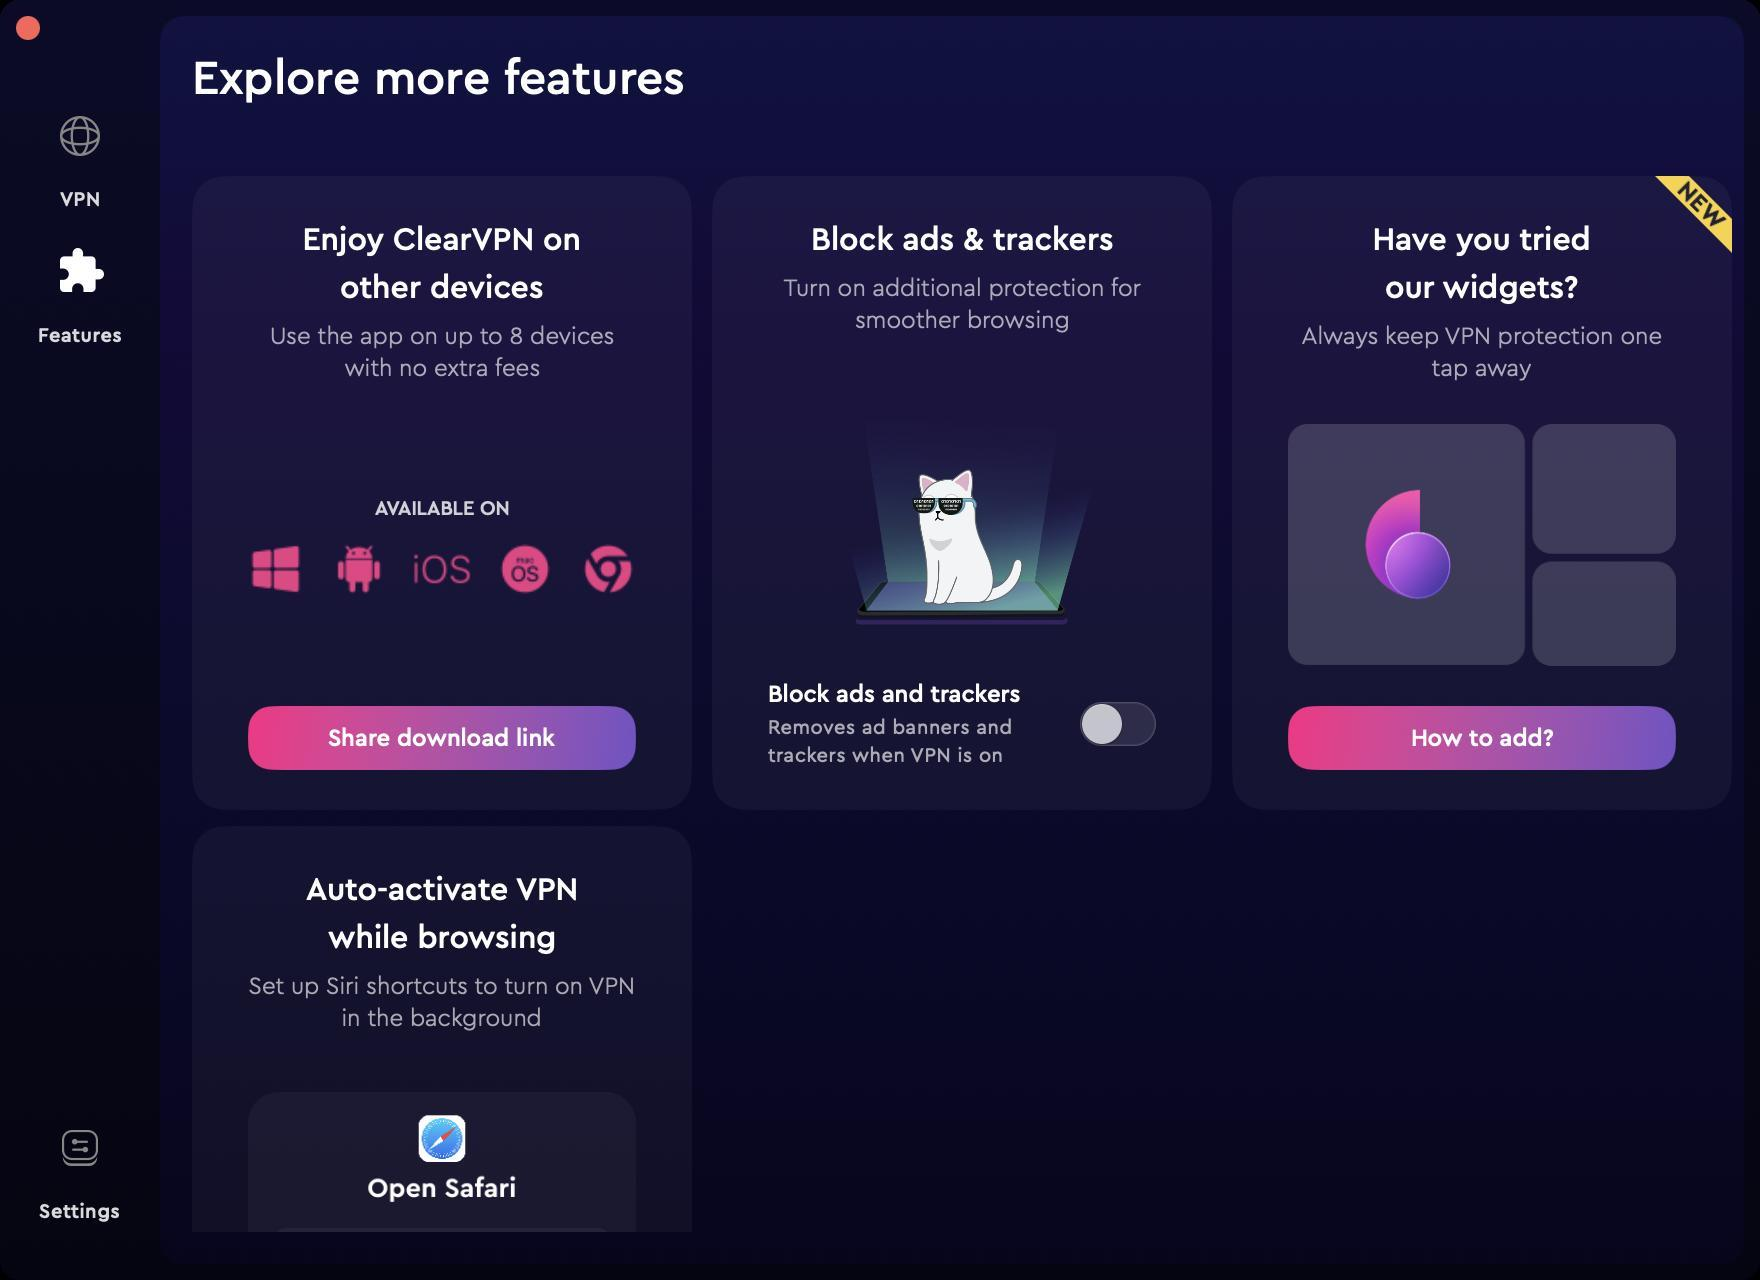
Accessibility tree:
{"name": "Untitled", "role": "AXWindow", "description": null, "role_description": "standard window", "value": null, "position": "340.00;123.00", "size": "880;640", "children": [{"name": null, "role": "AXGroup", "description": null, "role_description": "group", "value": null, "position": "0.00;0.00", "size": "880;640", "children": [{"name": null, "role": "AXStaticText", "description": null, "role_description": "text", "value": "Explore more features", "position": "96.00;28.00", "size": "247;24", "children": []}, {"name": null, "role": "AXImage", "description": "main_unselected", "role_description": "image", "value": null, "position": "28.00;56.00", "size": "24;24", "children": []}, {"name": null, "role": "AXStaticText", "description": null, "role_description": "text", "value": "VPN", "position": "29.75;95.00", "size": "20;10", "children": []}, {"name": null, "role": "AXImage", "description": "features_selected", "role_description": "image", "value": null, "position": "28.00;124.00", "size": "24;24", "children": []}, {"name": null, "role": "AXStaticText", "description": null, "role_description": "text", "value": "Features", "position": "18.75;163.00", "size": "42;10", "children": []}, {"name": null, "role": "AXImage", "description": "settings_unselected", "role_description": "image", "value": null, "position": "28.00;562.00", "size": "24;24", "children": []}, {"name": null, "role": "AXStaticText", "description": null, "role_description": "text", "value": "Settings", "position": "19.50;601.00", "size": "41;10", "children": []}, {"name": null, "role": "AXScrollArea", "description": null, "role_description": "scroll area", "value": null, "position": "96.00;88.00", "size": "776;528", "children": [{"name": null, "role": "AXOpaqueProviderGroup", "description": null, "role_description": "collection", "value": null, "position": "124.00;88.50", "size": "741;621", "children": [{"name": null, "role": "AXStaticText", "description": null, "role_description": "text", "value": "Enjoy ClearVPN on other devices", "position": "149.00;112.00", "size": "144;40", "children": []}, {"name": null, "role": "AXStaticText", "description": null, "role_description": "text", "value": "Use the app on up to 8 devices with no extra fees", "position": "133.25;162.00", "size": "176;28", "children": []}, {"name": null, "role": "AXStaticText", "description": null, "role_description": "text", "value": "AVAILABLE ON", "position": "187.25;249.64", "size": "68;10", "children": []}, {"name": null, "role": "AXImage", "description": "feature_devices", "role_description": "image", "value": null, "position": "124.00;270.50", "size": "194;28", "children": []}, {"name": null, "role": "AXButton", "description": "Share download link", "role_description": "button", "value": null, "position": "124.00;353.00", "size": "194;32", "children": []}, {"name": null, "role": "AXStaticText", "description": null, "role_description": "text", "value": "Block ads & trackers", "position": "405.25;112.00", "size": "152;16", "children": []}, {"name": null, "role": "AXStaticText", "description": null, "role_description": "text", "value": "Turn on additional protection for smoother browsing", "position": "389.75;138.00", "size": "182;28", "children": []}, {"name": null, "role": "AXImage", "description": "feature_enhancers_mac", "role_description": "image", "value": null, "position": "415.50;184.00", "size": "131;139", "children": []}, {"name": null, "role": "AXStaticText", "description": null, "role_description": "text", "value": "Block ads and trackers", "position": "384.00;341.00", "size": "126;12", "children": []}, {"name": null, "role": "AXStaticText", "description": null, "role_description": "text", "value": "Removes ad banners and trackers when VPN is on", "position": "384.00;359.00", "size": "126;24", "children": []}, {"name": null, "role": "AXCheckBox", "description": "", "role_description": "toggle button", "value": 0, "position": "540.00;351.00", "size": "38;22", "children": []}, {"name": null, "role": "AXStaticText", "description": null, "role_description": "text", "value": "Have you tried our widgets?", "position": "684.00;112.00", "size": "114;40", "children": []}, {"name": null, "role": "AXStaticText", "description": null, "role_description": "text", "value": "Always keep VPN protection one tap away", "position": "649.00;162.00", "size": "184;28", "children": []}, {"name": null, "role": "AXImage", "description": "feature_widget", "role_description": "image", "value": null, "position": "644.00;212.00", "size": "194;121", "children": []}, {"name": null, "role": "AXButton", "description": "How to add?", "role_description": "button", "value": null, "position": "644.00;353.00", "size": "194;32", "children": []}, {"name": null, "role": "AXStaticText", "description": null, "role_description": "text", "value": "NEW", "position": "836.50;88.50", "size": "29;29", "children": []}, {"name": null, "role": "AXStaticText", "description": null, "role_description": "text", "value": "Auto-activate VPN while browsing", "position": "150.75;437.00", "size": "140;40", "children": []}, {"name": null, "role": "AXStaticText", "description": null, "role_description": "text", "value": "Set up Siri shortcuts to turn on VPN in the background", "position": "124.00;487.00", "size": "194;28", "children": []}, {"name": null, "role": "AXImage", "description": "feature_shortcut", "role_description": "image", "value": null, "position": "124.00;546.00", "size": "194;103", "children": []}, {"name": null, "role": "AXButton", "description": "Add Siri shortcut", "role_description": "button", "value": null, "position": "124.00;678.00", "size": "194;32", "children": []}]}]}]}, {"name": null, "role": "AXButton", "description": null, "role_description": "close button", "value": null, "position": "7.00;6.00", "size": "14;16", "children": []}]}